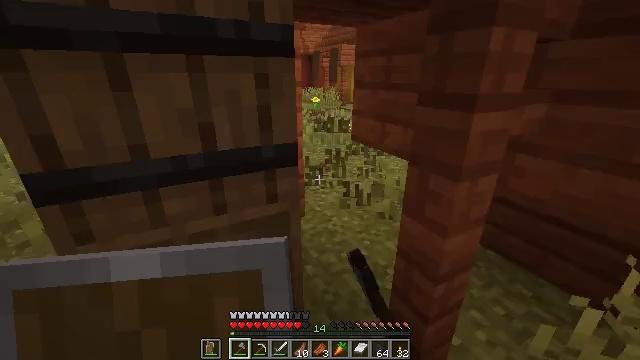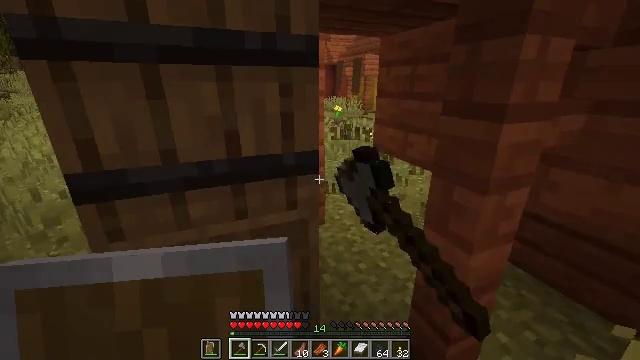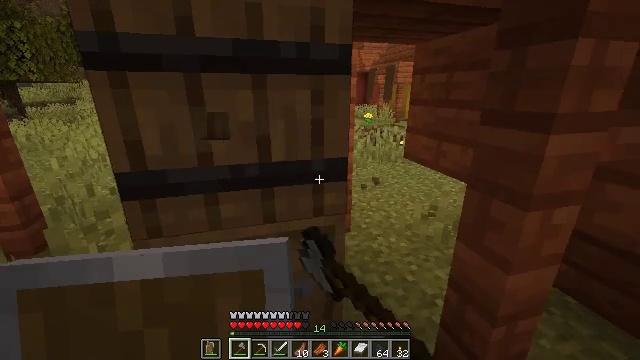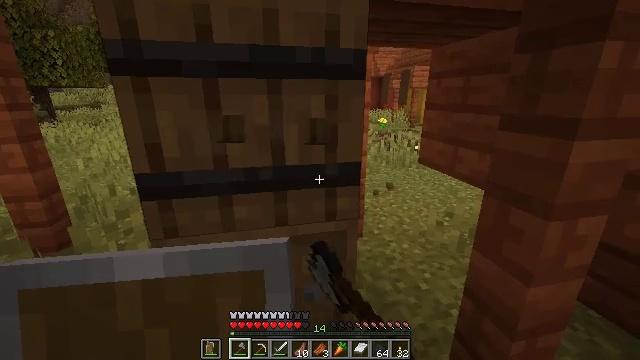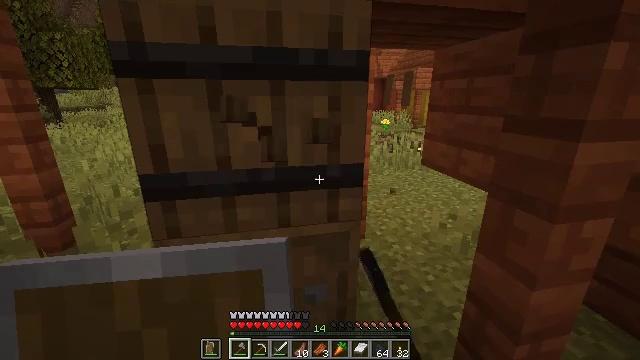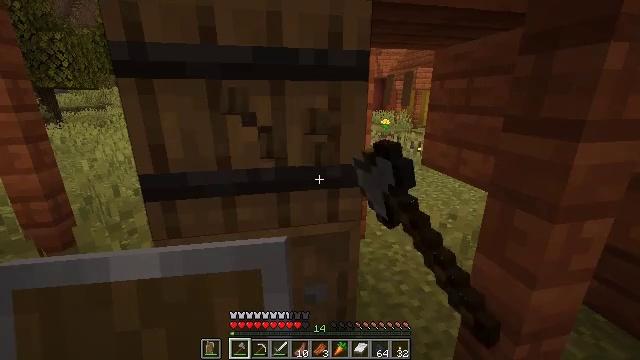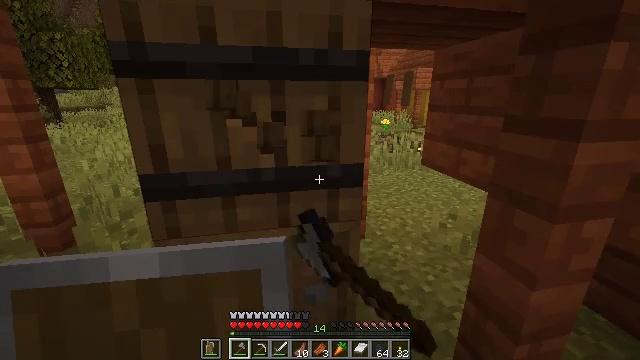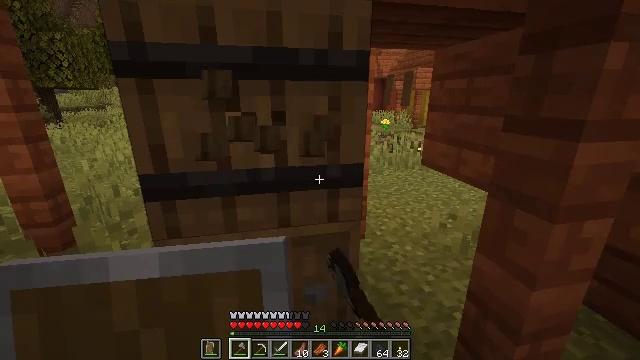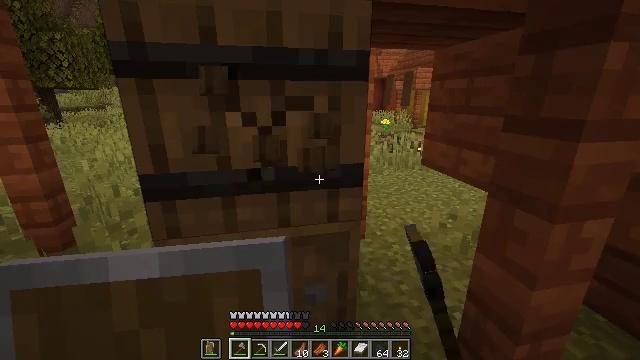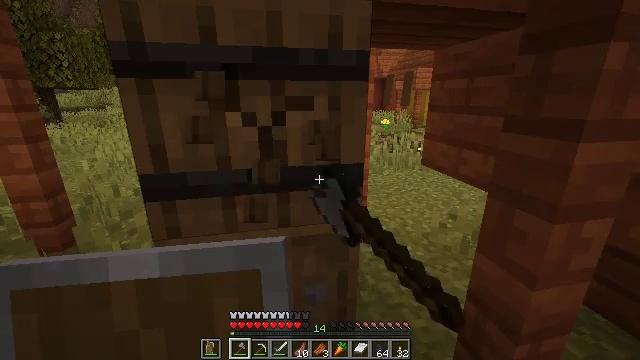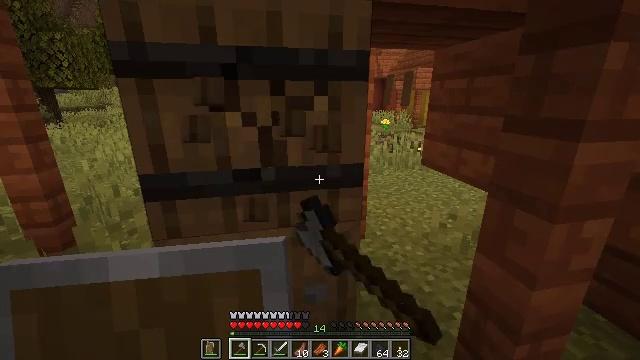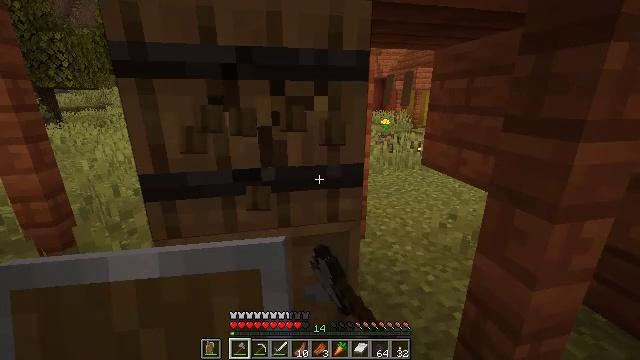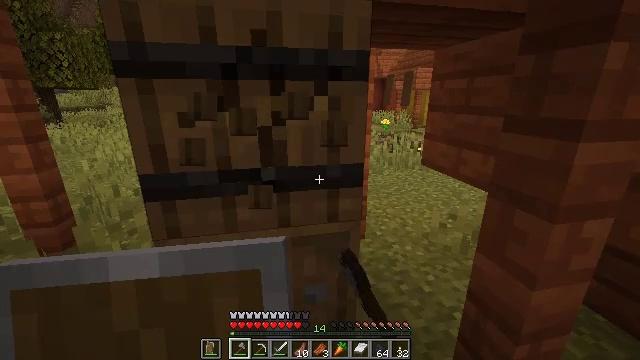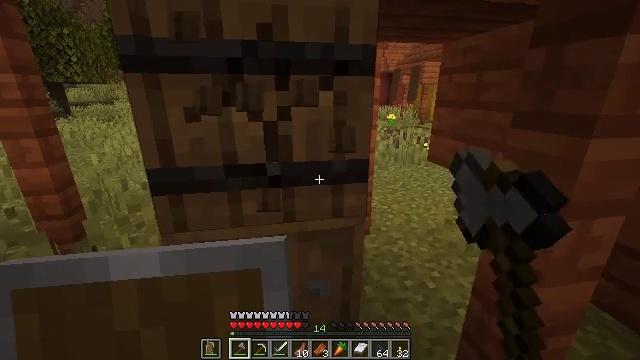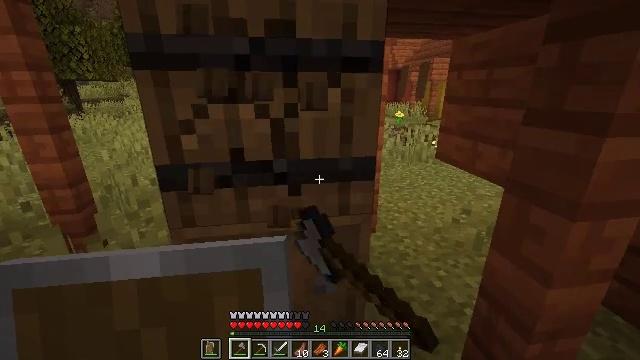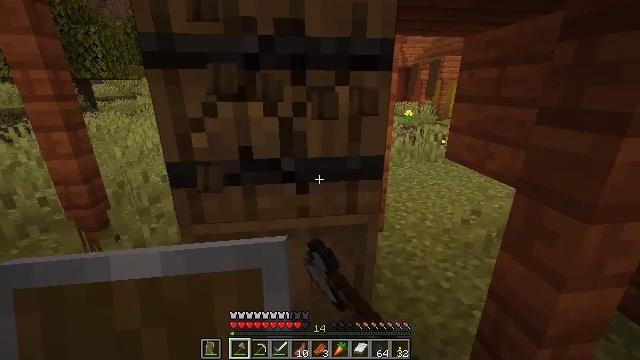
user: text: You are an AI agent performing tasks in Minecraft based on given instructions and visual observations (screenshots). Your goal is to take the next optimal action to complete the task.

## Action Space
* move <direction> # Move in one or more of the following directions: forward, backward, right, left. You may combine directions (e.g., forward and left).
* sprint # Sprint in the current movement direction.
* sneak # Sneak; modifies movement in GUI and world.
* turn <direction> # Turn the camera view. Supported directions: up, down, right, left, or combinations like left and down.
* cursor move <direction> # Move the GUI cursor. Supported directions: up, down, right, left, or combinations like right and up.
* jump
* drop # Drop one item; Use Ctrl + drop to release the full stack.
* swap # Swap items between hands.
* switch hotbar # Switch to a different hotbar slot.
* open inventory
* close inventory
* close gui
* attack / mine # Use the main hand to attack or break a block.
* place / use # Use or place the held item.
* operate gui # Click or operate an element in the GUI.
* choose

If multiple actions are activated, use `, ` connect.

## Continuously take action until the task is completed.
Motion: motion action
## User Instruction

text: Break the barrel to collect it.
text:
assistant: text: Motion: turn left and up, attack / mine
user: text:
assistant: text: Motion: turn left and up, attack / mine
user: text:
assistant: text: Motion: turn left, attack / mine
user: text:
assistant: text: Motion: attack / mine
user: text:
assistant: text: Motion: attack / mine
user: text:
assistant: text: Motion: attack / mine
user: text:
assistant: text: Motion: attack / mine
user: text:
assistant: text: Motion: attack / mine
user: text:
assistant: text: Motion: attack / mine
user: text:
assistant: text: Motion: attack / mine
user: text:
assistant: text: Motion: attack / mine
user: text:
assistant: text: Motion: attack / mine
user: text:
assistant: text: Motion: turn left and down, attack / mine
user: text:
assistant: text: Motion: turn left, attack / mine
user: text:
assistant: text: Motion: turn left, attack / mine
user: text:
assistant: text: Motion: attack / mine
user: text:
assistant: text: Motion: attack / mine
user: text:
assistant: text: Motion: attack / mine
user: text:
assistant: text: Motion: attack / mine
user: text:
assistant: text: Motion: attack / mine
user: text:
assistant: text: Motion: attack / mine
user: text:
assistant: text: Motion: attack / mine
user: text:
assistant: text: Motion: turn left and down, attack / mine
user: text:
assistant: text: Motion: turn left and down, attack / mine
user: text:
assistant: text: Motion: turn down, attack / mine
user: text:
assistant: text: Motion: attack / mine
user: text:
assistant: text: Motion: turn right and down, attack / mine
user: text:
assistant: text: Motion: move forward, turn right and down, attack / mine
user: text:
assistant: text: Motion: move forward, turn down, attack / mine
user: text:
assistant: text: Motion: move forward, attack / mine